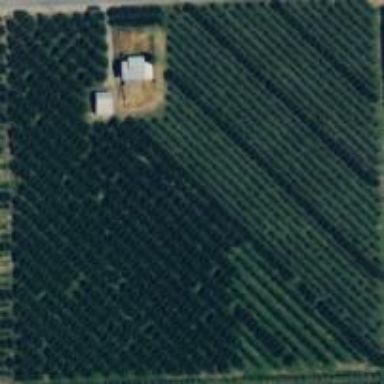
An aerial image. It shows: Orchard.